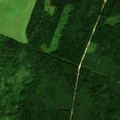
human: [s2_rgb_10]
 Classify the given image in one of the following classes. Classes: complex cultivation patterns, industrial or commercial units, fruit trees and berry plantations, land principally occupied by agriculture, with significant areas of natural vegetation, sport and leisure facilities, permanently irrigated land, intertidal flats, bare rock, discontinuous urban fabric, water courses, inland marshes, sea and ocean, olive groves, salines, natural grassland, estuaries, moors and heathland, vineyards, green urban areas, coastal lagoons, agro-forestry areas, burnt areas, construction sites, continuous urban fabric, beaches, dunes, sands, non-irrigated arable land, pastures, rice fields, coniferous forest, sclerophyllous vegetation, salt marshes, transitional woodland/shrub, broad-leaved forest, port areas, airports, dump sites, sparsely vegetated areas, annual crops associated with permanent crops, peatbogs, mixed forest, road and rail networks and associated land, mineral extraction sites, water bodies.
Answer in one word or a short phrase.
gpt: pastures, broad-leaved forest, mixed forest, transitional woodland/shrub